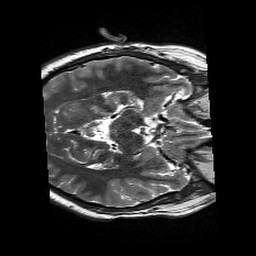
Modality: T2w
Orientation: axial
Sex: male